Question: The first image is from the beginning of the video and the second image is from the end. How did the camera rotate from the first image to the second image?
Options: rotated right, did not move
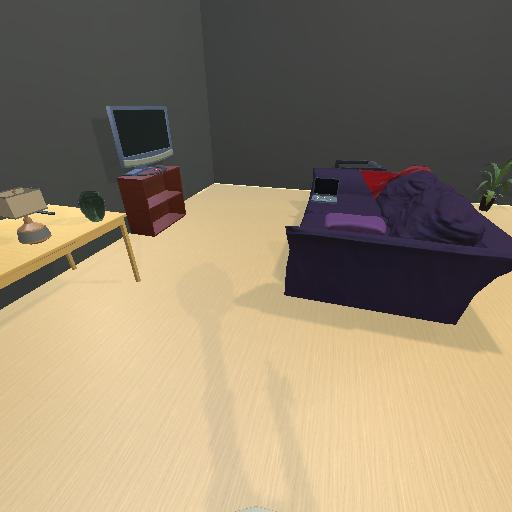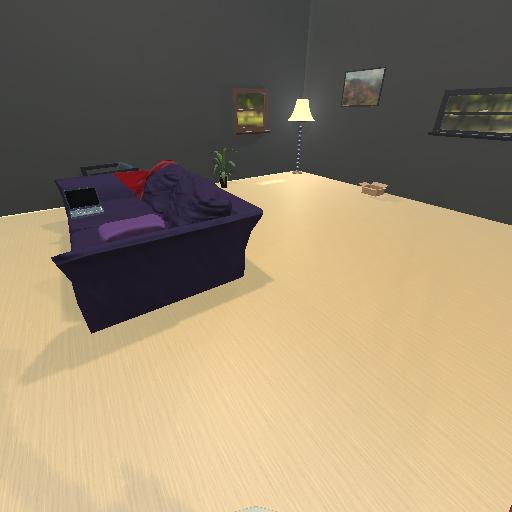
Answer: rotated right